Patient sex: F
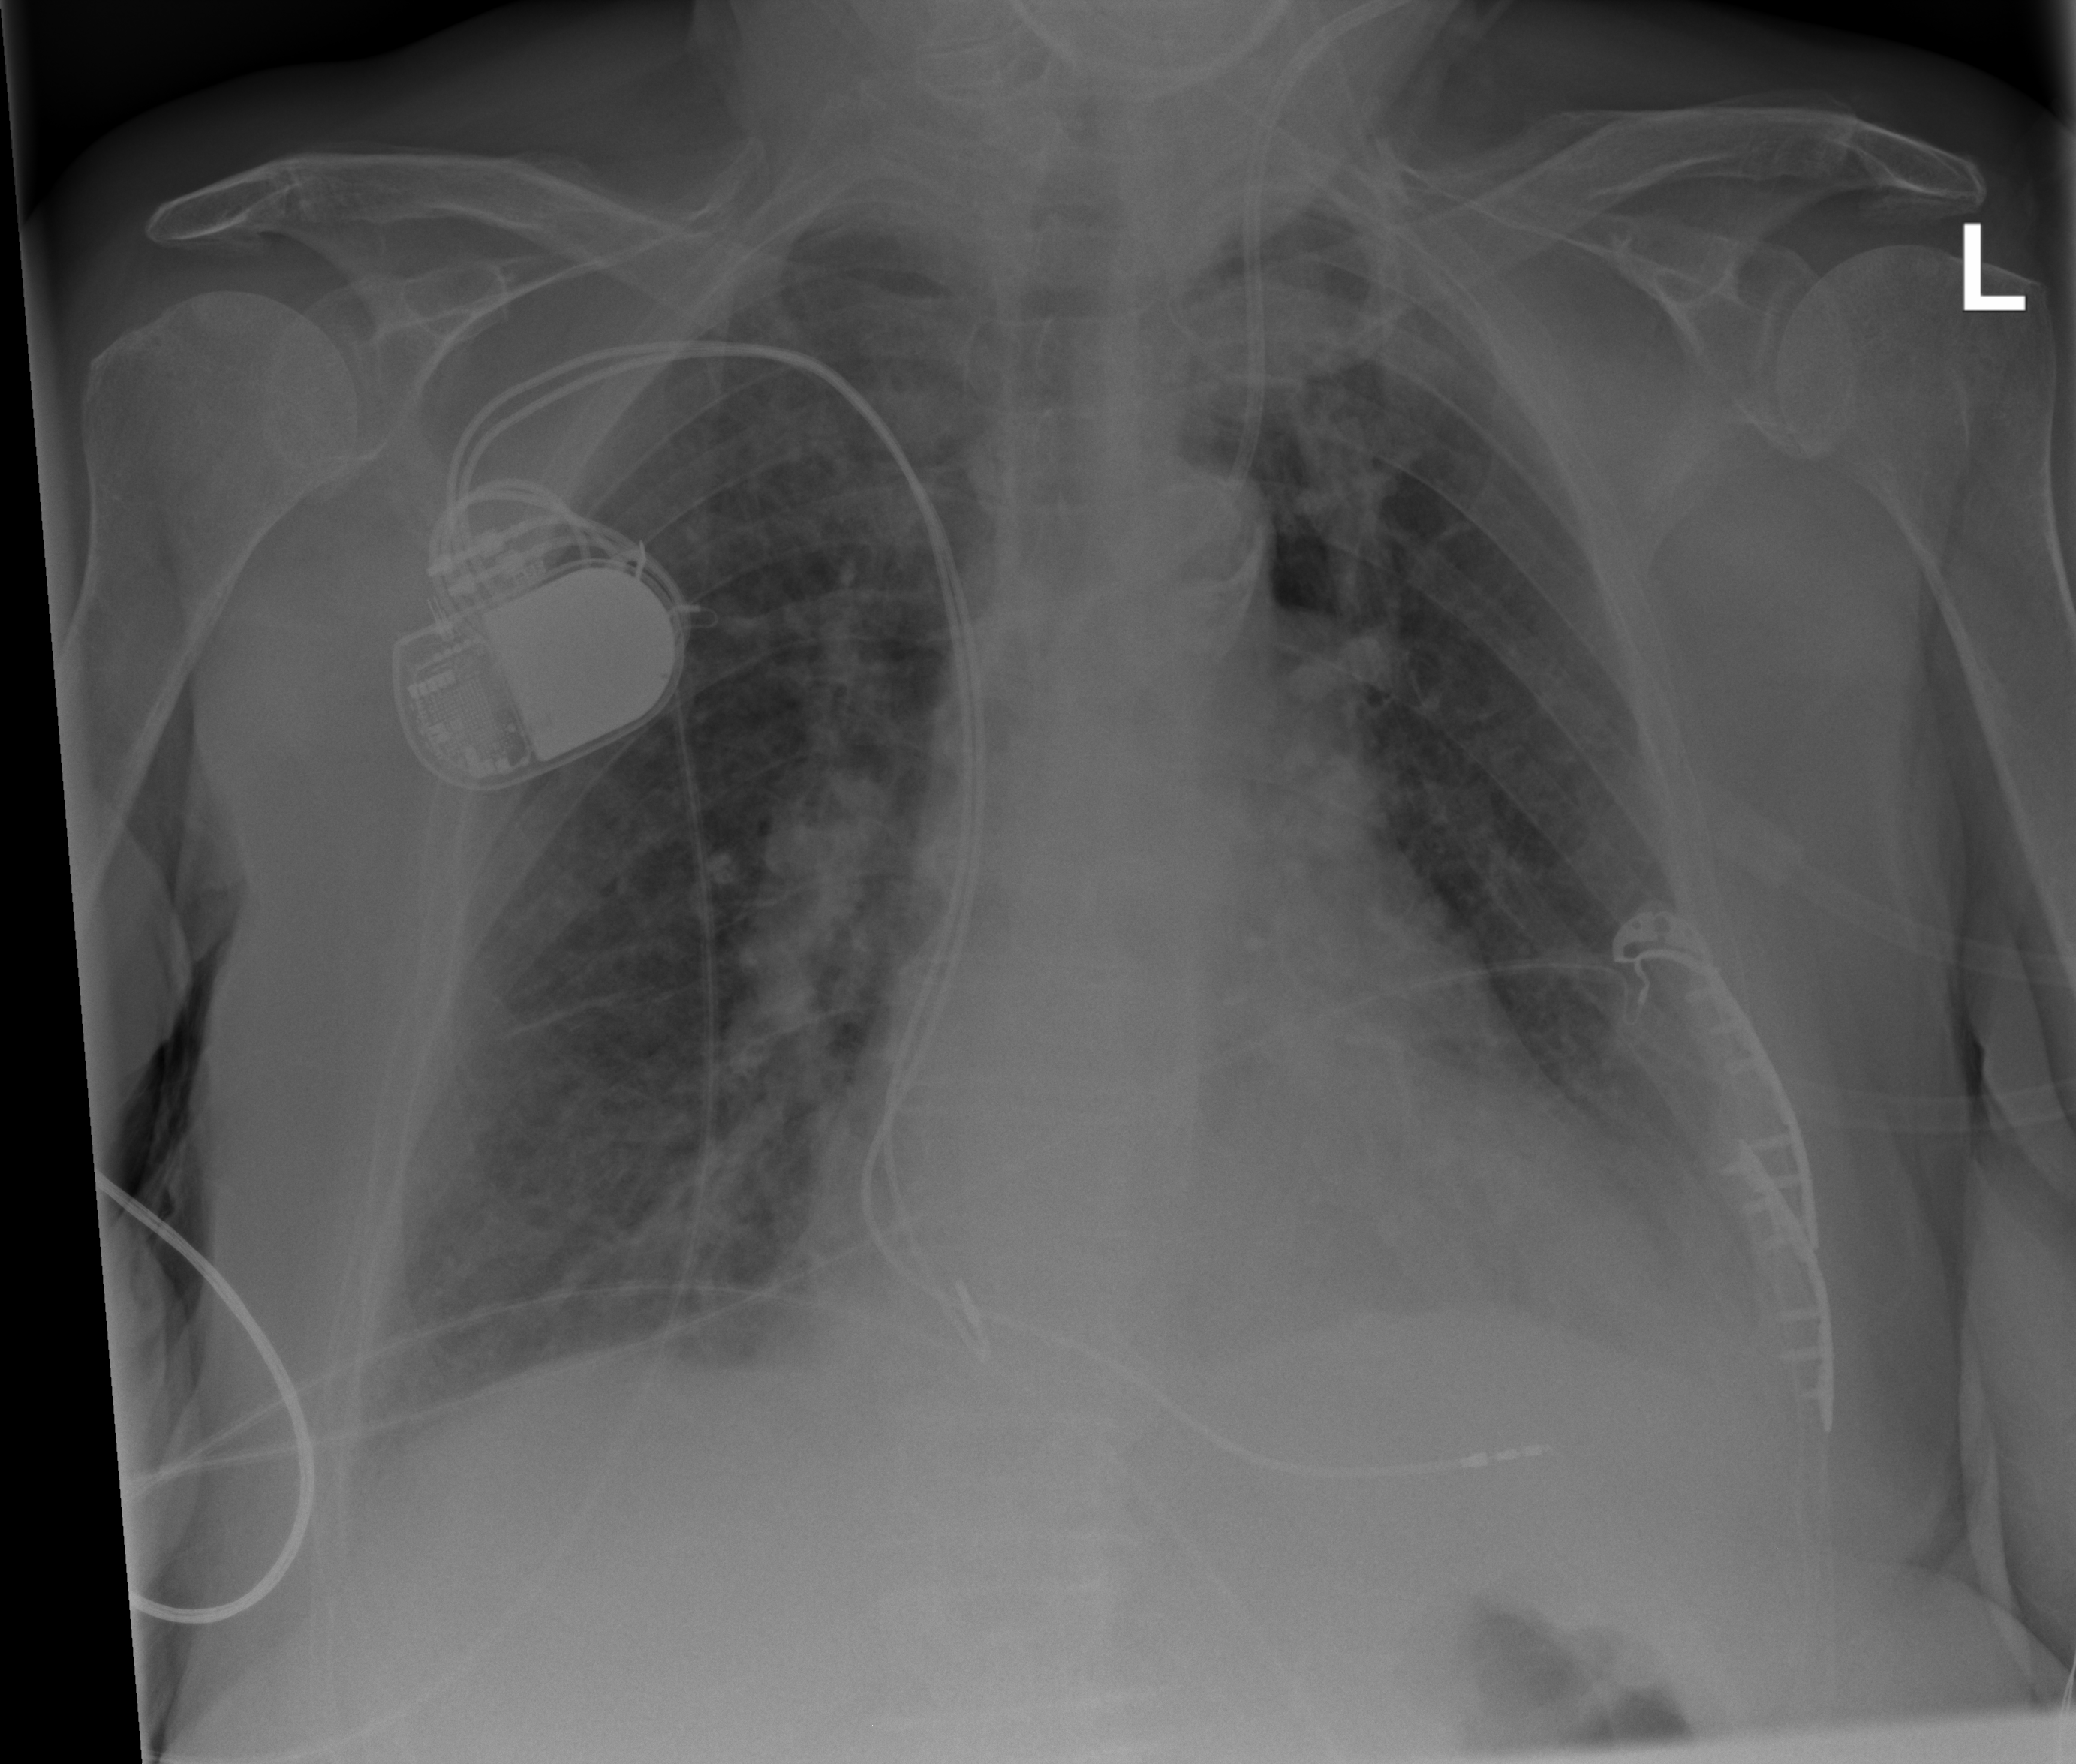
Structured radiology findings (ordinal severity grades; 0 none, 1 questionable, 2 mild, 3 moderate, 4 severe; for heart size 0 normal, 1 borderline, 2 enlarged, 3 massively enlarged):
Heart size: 2
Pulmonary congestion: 2
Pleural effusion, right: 0
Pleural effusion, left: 2
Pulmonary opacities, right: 0
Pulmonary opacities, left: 0
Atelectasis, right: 2
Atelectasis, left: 2